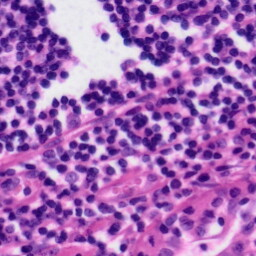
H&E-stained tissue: Tonsil